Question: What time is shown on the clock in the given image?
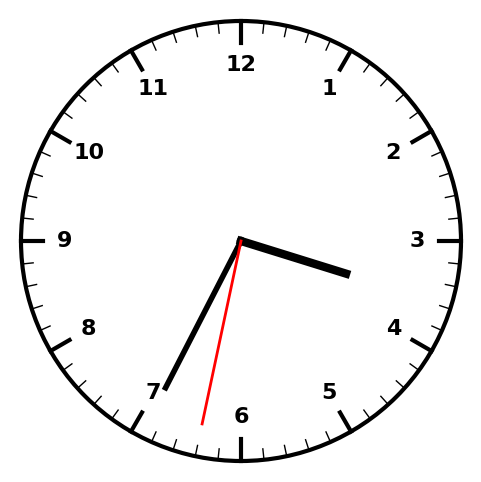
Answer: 03:34:32